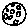
Label: moon